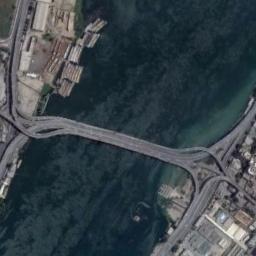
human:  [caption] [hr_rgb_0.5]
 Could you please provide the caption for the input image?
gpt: A bridge connects the land on both sides of the blue river, And the two ends of the bridge are connected by a circular interchange .

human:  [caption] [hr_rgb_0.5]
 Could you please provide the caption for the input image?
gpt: The water under this bridge is dark green .

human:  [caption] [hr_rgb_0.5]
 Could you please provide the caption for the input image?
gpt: There is a bridge over the river with many buildings on the both sides .

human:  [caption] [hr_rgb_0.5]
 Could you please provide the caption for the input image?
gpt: A bridge built on a dark blue river and some buildings on both sides of the river .

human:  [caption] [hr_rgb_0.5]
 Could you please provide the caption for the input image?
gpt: Many buildings are on either side of the bridge .